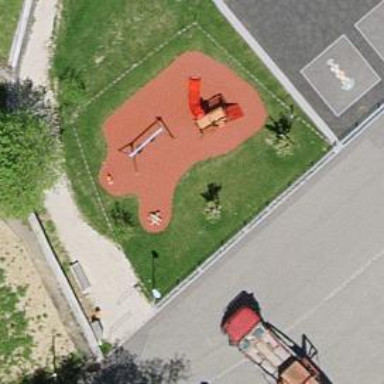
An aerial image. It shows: Playground featuring swings.